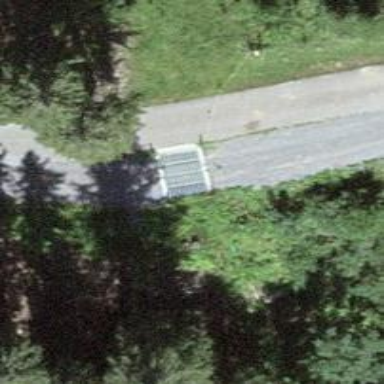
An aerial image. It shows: Cattle grid barrier.